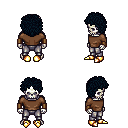
a pixel art fantasy rpg character, male body template, skeleton, brown long-sleeve shirt, metal pants, raven curly afro hairstyle, leather bracers, gold boots, four views (front, back, left, right), 2x2 character sprite sheet, small pixel art, hard edges, no anti-aliasing